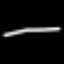
Label: line